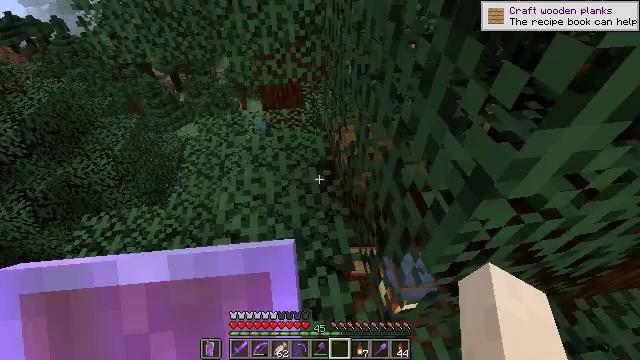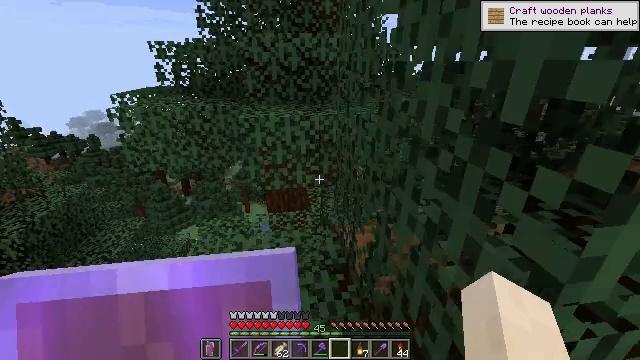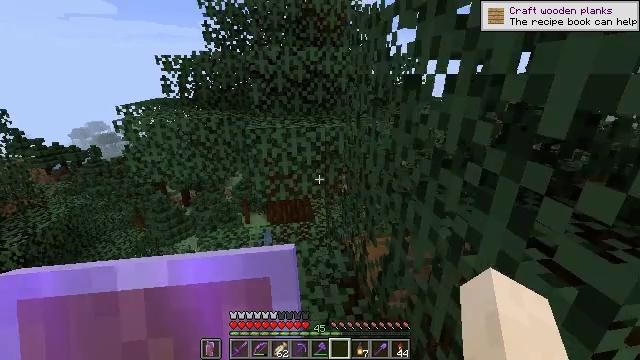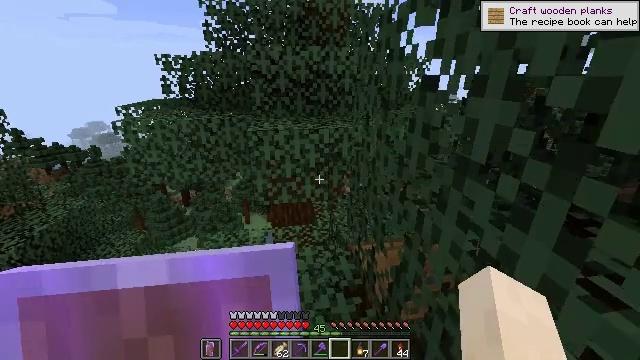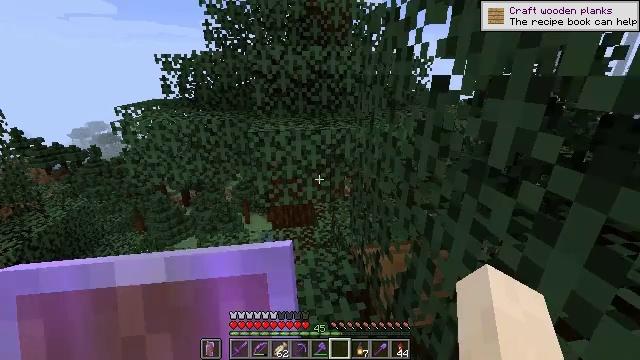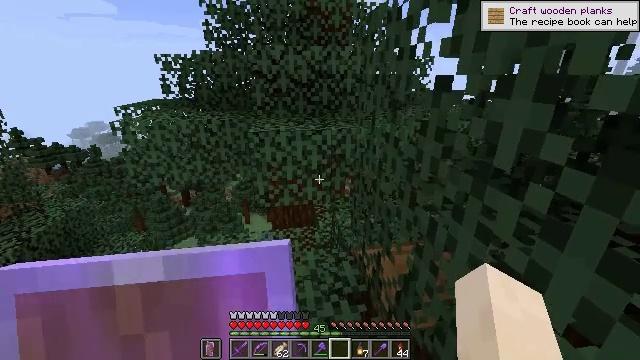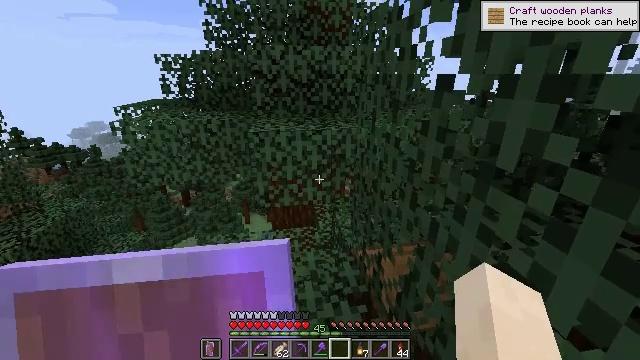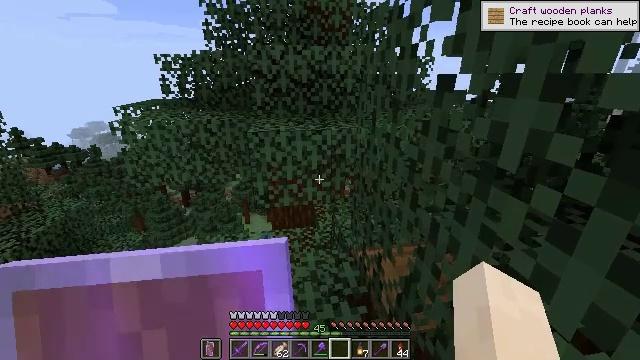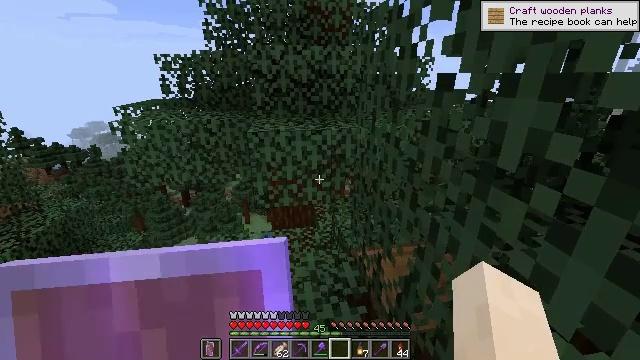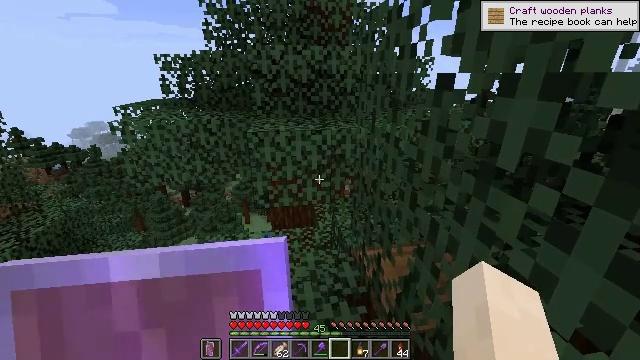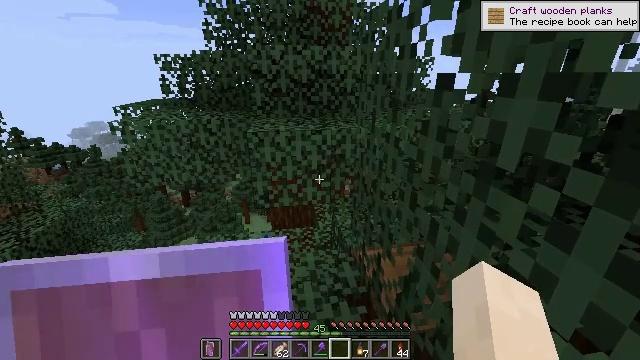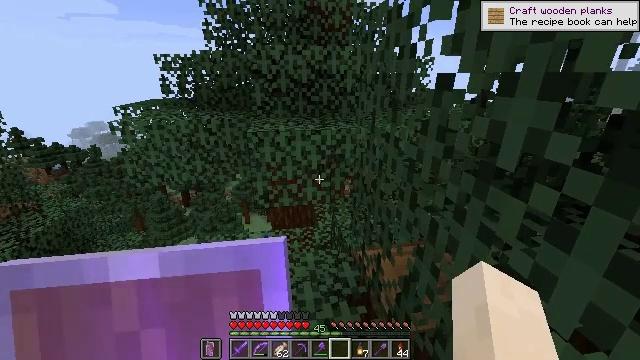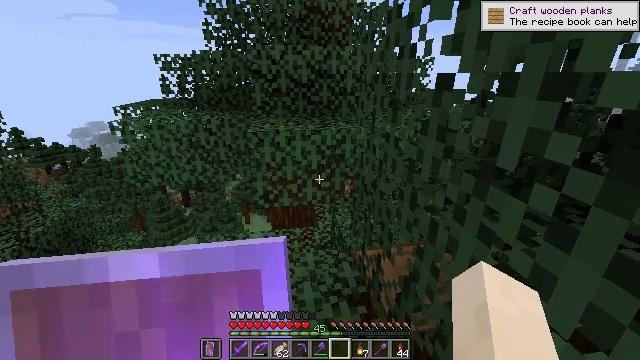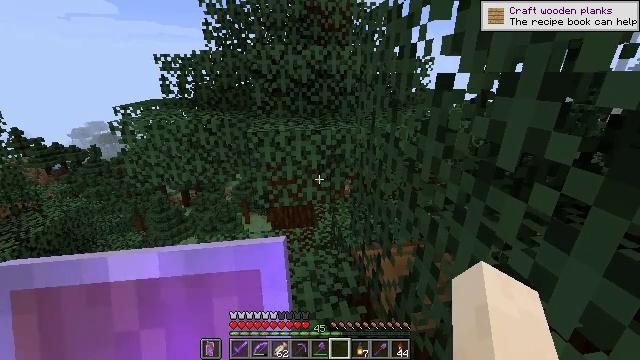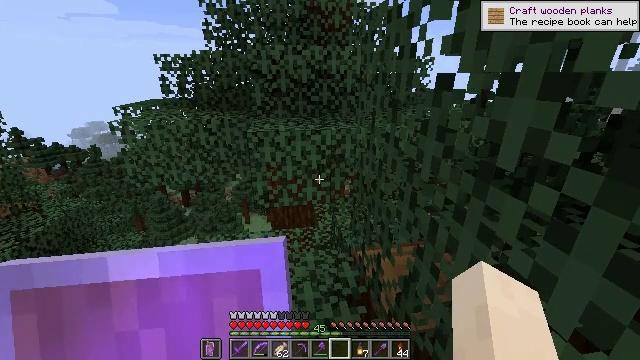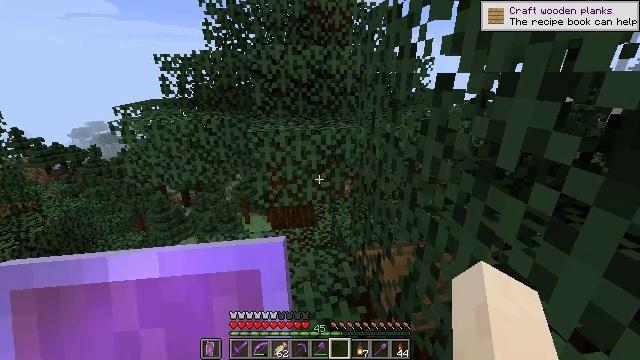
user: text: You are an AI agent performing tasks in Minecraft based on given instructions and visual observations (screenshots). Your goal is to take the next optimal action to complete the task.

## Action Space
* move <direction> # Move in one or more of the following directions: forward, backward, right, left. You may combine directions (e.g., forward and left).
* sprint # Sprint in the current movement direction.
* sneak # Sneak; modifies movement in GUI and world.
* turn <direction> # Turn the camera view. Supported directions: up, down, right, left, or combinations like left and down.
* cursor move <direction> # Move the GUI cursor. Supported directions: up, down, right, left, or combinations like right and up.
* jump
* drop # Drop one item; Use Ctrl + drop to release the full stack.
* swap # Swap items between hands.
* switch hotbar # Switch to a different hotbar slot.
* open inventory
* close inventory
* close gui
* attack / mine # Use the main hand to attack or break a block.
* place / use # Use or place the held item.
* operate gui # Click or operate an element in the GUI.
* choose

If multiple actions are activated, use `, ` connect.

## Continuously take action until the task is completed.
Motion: motion action
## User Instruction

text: Destroy the spruce leaves to get sticks and saplings.
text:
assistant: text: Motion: move left
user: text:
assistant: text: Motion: move forward, turn up
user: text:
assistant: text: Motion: no_op
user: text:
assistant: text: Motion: no_op
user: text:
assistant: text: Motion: no_op
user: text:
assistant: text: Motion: no_op
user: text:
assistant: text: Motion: no_op
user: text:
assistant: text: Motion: no_op
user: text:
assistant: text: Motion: no_op
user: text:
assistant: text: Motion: no_op
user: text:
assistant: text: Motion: no_op
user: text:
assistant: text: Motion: no_op
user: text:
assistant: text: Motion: no_op
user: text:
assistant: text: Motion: no_op
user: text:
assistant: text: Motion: no_op
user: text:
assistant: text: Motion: no_op
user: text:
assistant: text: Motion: no_op
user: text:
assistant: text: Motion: no_op
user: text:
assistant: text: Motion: no_op
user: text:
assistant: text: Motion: no_op
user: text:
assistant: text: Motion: no_op
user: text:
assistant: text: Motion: no_op
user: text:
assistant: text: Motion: no_op
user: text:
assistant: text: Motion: no_op
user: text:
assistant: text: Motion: no_op
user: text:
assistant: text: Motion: no_op
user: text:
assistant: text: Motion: no_op
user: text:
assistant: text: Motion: no_op
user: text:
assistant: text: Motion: no_op
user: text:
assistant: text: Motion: no_op